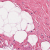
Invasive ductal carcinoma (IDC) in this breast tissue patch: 0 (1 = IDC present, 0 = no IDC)